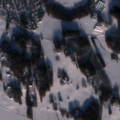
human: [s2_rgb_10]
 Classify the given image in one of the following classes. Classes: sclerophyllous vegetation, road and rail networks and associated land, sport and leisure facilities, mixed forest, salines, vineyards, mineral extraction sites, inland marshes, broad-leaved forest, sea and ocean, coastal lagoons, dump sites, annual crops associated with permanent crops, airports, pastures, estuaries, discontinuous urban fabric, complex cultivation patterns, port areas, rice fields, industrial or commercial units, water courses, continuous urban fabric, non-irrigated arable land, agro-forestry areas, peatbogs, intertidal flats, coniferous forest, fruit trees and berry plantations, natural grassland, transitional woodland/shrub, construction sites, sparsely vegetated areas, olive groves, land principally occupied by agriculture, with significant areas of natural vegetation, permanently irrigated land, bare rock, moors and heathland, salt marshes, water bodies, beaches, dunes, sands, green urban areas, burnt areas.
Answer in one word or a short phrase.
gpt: discontinuous urban fabric, non-irrigated arable land, land principally occupied by agriculture, with significant areas of natural vegetation, coniferous forest, water bodies